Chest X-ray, AP view. Patient: 87 years old, sex M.
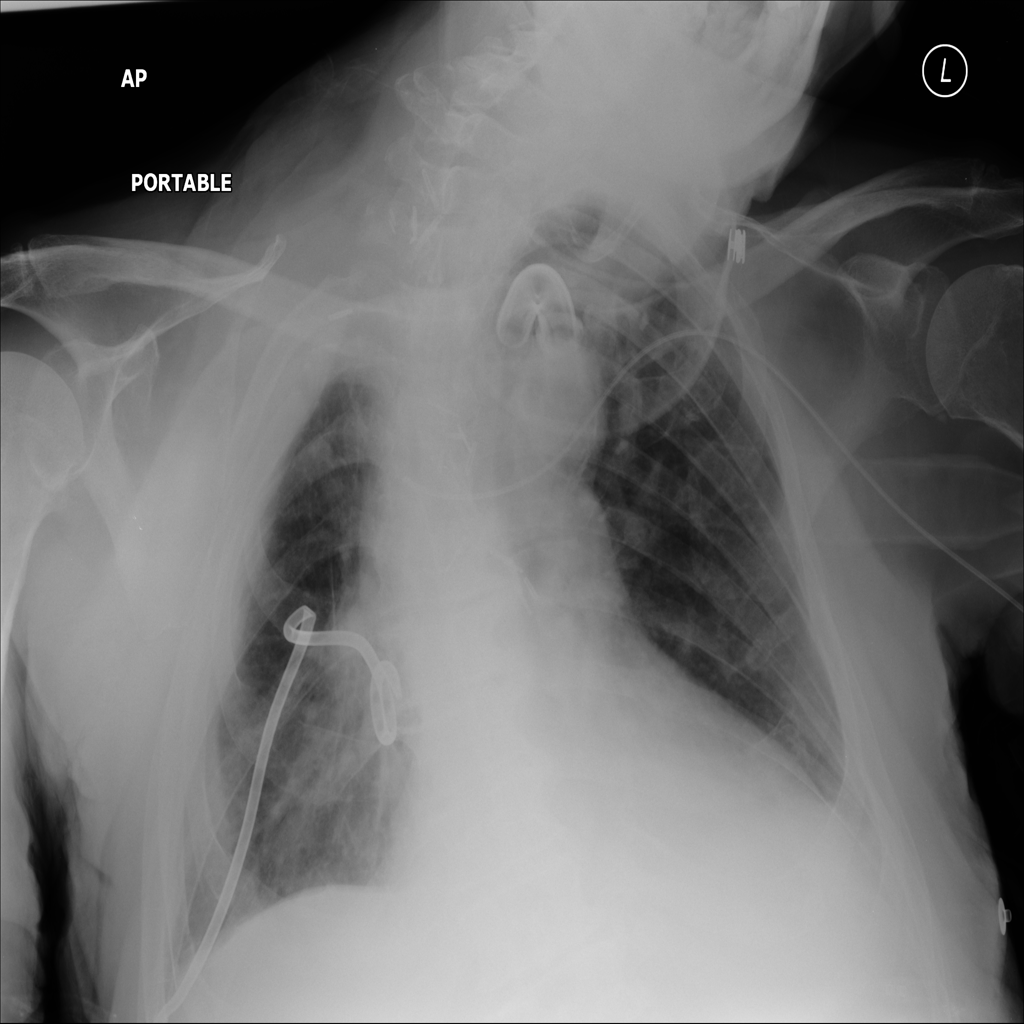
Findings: Mass